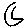
Label: moon